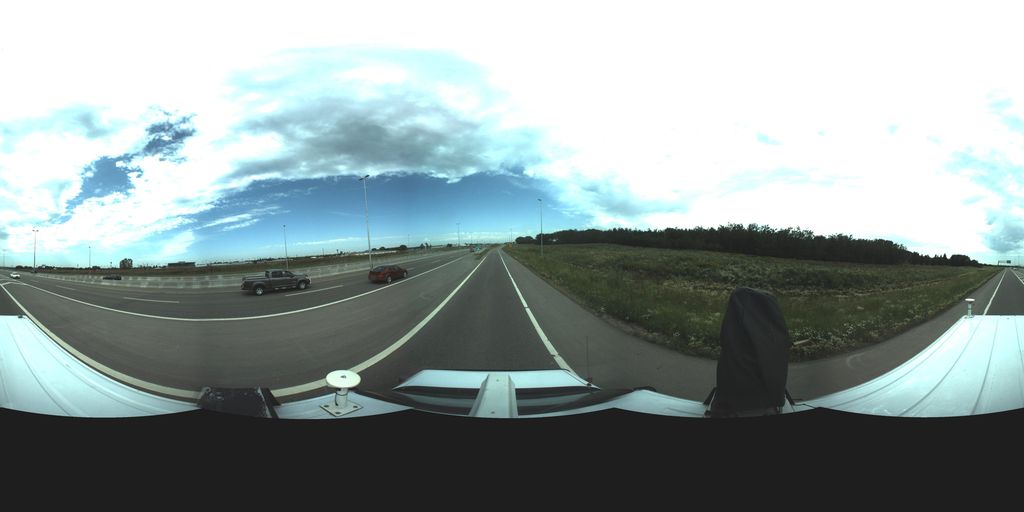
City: saskatoon